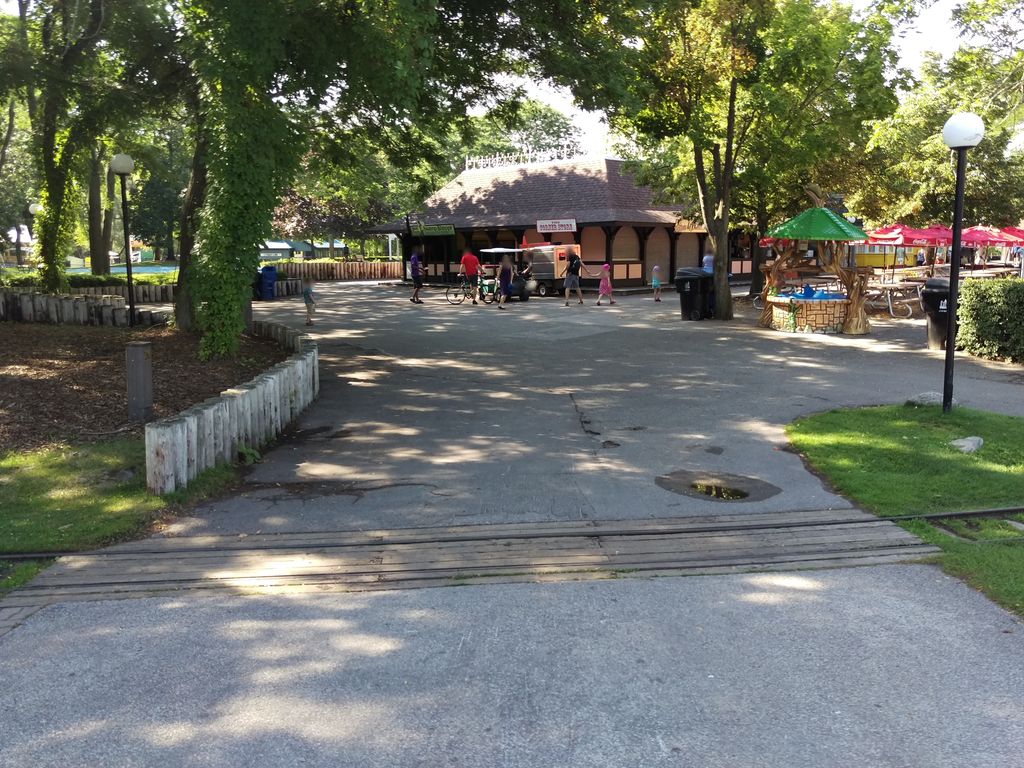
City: toronto